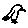
Label: bird